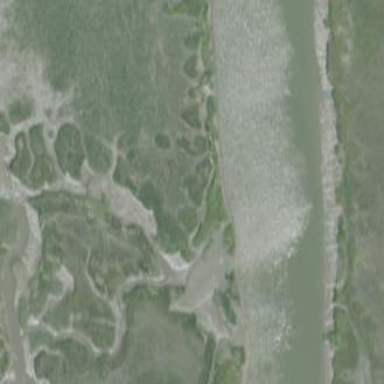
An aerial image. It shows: Tidal saltmarsh wetland area.